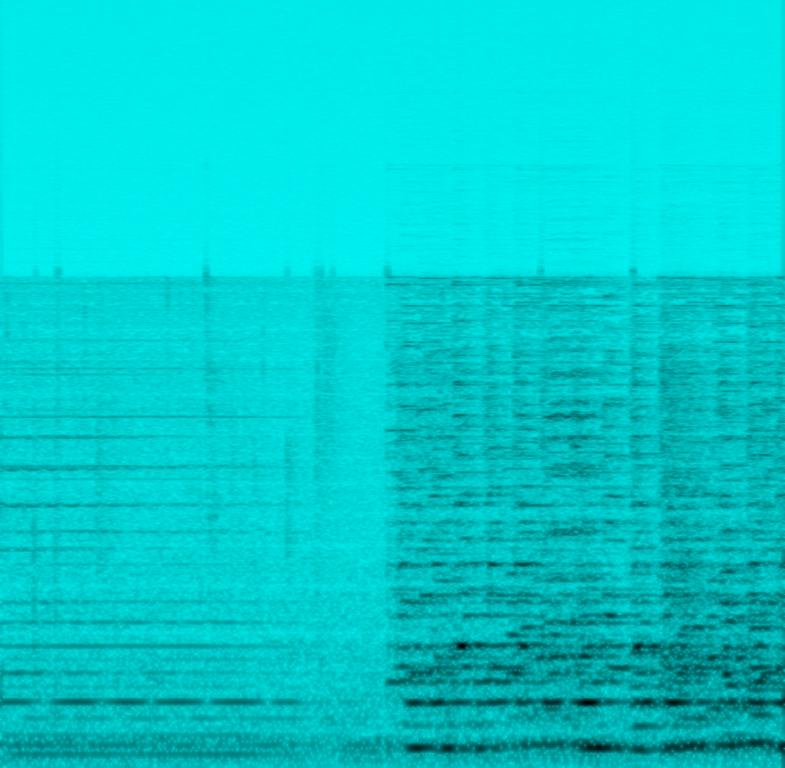
The low quality recording features a live performance of a classical song that consists of a woodwinds melody, sustained strings melody and double bass melody. It sounds passionate and the recording is in mono and noisy.